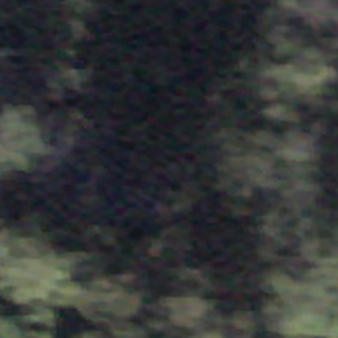
Label: other